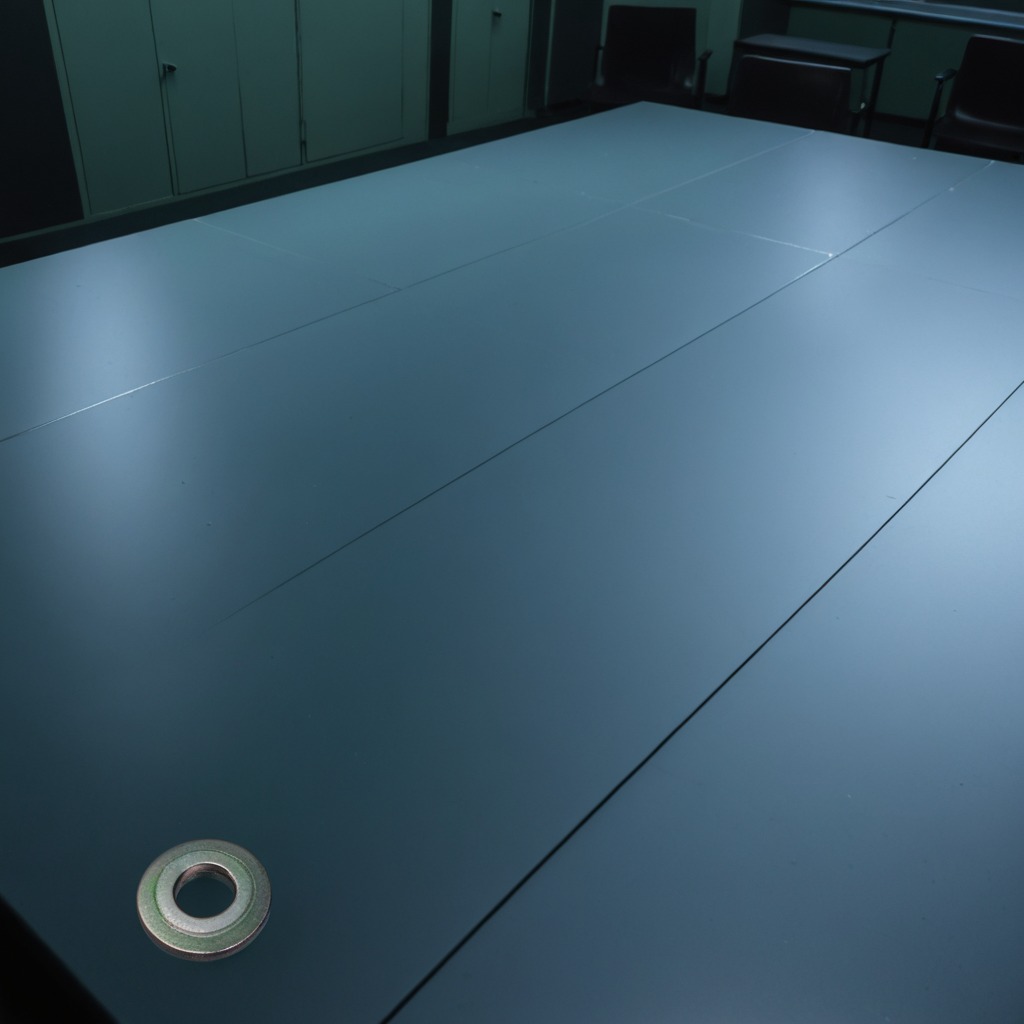
A flat metal washer lies on the clean empty table in a railway signal maintenance room lit by harsh overhead fluorescents.